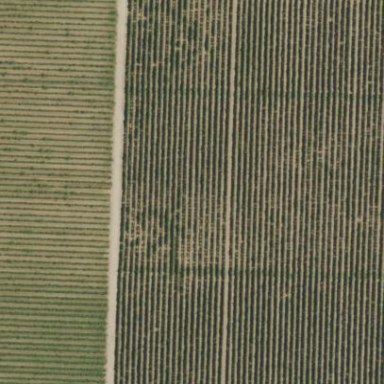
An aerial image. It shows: Beautiful vineyard in the countryside.